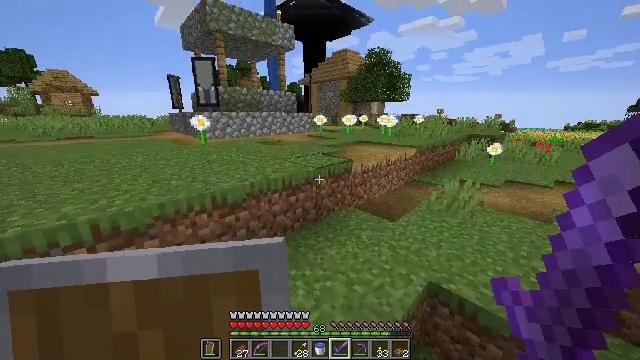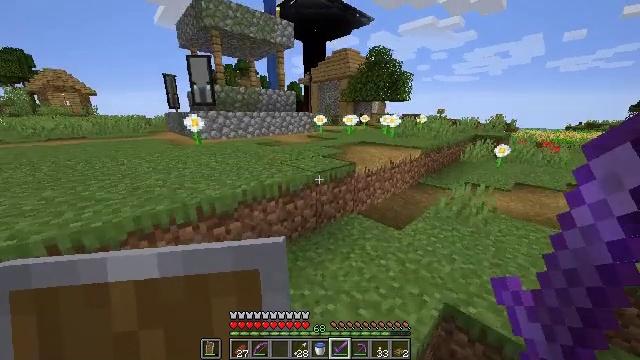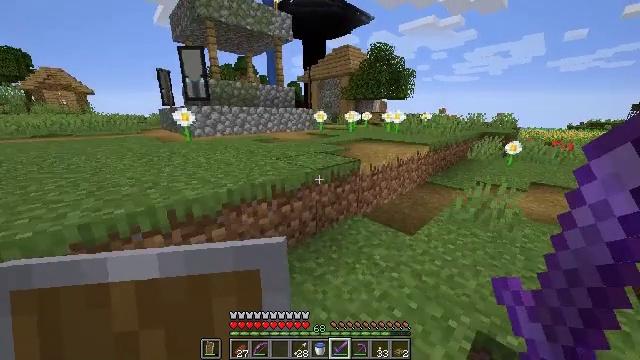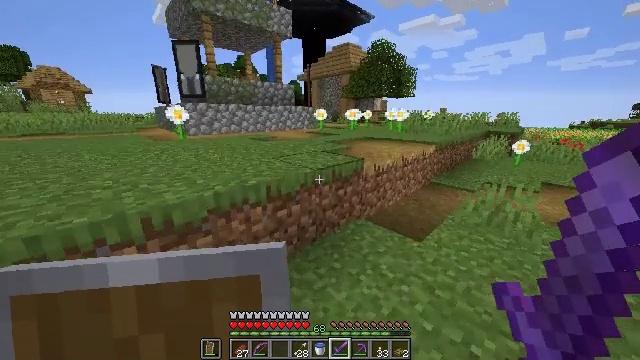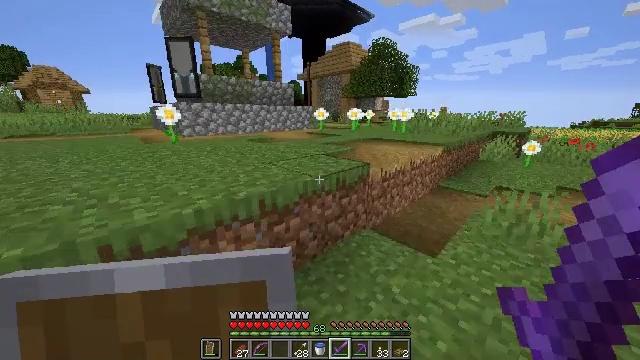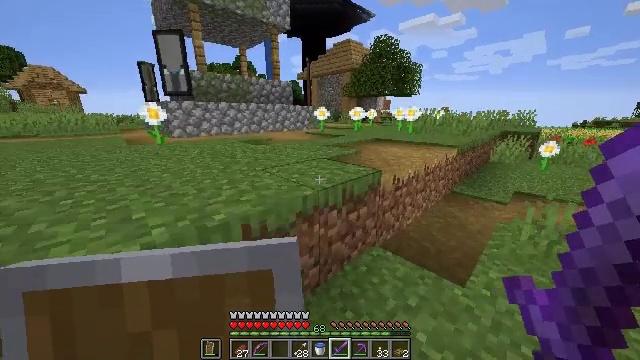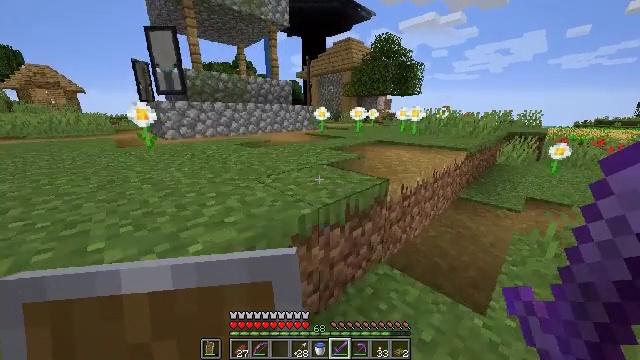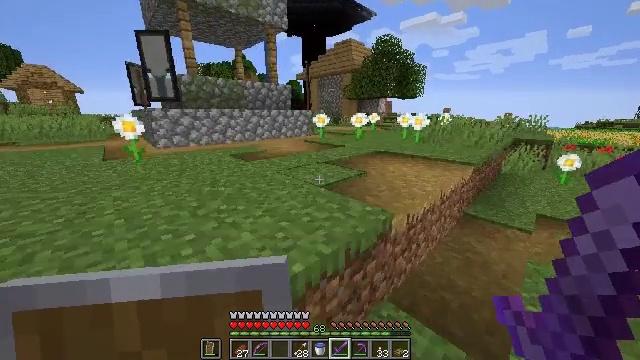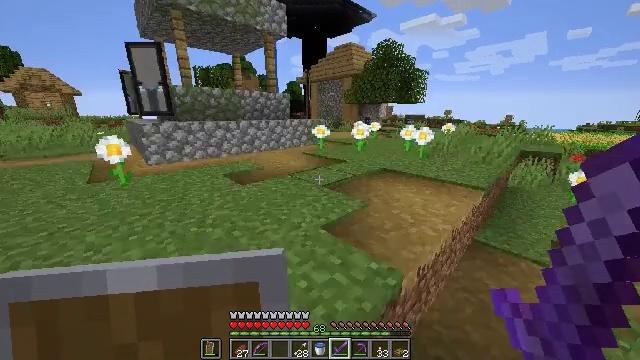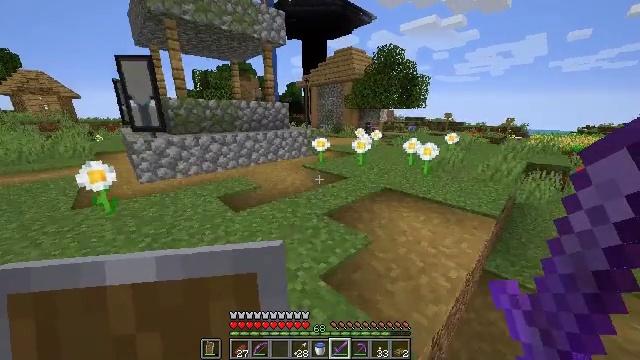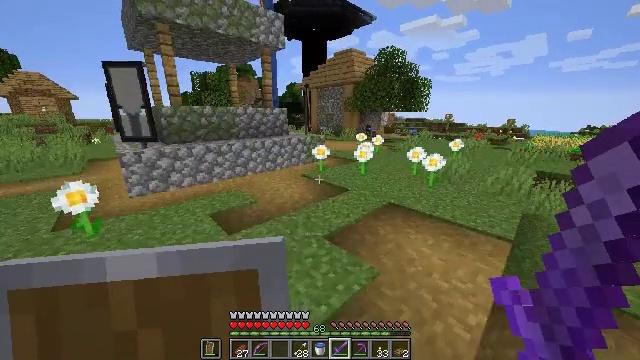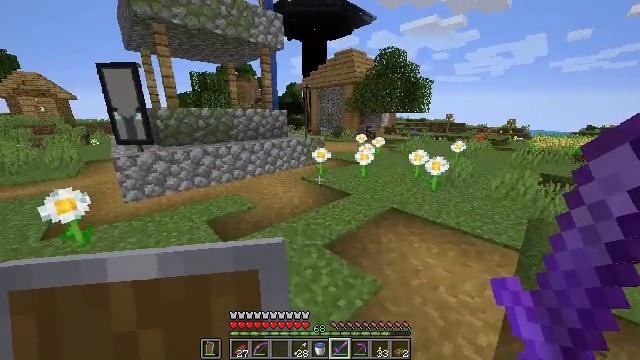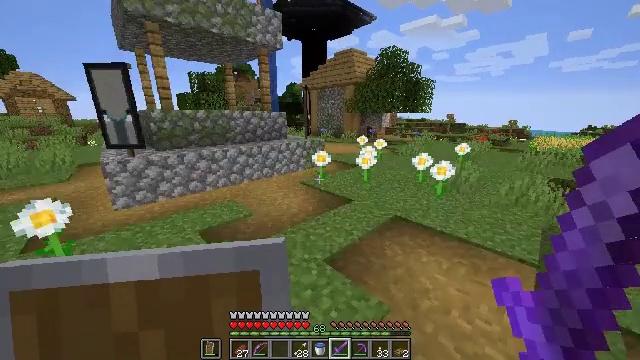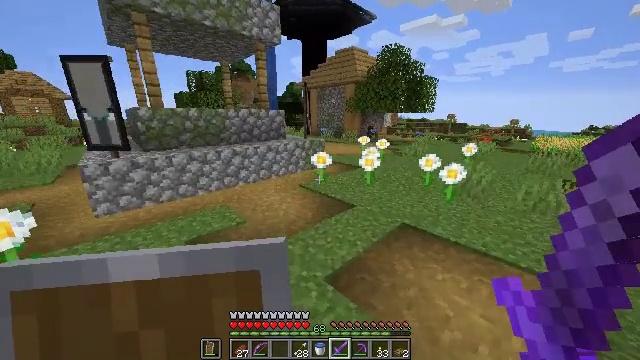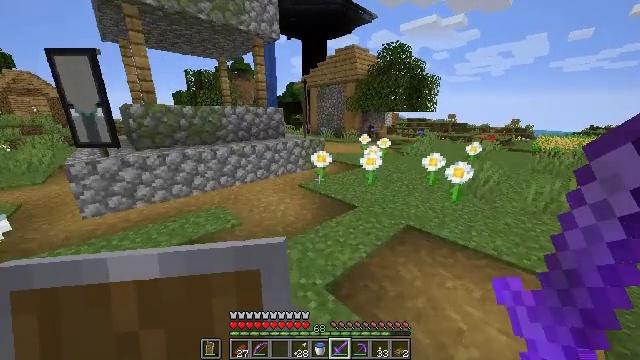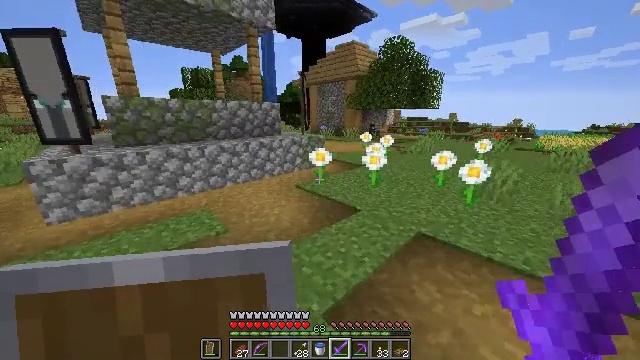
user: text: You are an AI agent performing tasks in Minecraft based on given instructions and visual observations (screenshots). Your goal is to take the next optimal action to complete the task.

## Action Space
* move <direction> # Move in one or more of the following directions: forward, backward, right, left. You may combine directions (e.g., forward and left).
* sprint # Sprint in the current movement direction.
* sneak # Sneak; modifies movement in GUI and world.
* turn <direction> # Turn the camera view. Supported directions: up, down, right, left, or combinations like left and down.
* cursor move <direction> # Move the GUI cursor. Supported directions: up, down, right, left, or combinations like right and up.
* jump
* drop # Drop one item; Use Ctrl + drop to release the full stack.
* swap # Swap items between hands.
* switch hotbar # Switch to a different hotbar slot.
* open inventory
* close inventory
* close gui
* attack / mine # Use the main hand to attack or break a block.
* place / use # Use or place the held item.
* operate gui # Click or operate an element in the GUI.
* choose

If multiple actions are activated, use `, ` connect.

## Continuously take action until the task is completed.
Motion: motion action
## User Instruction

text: Kill mobs.
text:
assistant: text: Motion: move forward
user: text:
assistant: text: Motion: move forward
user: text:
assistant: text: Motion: move forward
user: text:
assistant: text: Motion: move forward
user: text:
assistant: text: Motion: move forward
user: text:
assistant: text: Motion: move forward
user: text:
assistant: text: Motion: move forward, jump
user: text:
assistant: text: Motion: move forward, jump
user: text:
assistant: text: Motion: move forward, jump
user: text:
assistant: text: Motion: move forward
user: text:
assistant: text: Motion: move forward
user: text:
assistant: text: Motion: move forward
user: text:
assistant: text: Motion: move forward
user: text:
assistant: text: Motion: move forward and move right
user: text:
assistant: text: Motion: move forward and move right
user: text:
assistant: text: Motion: move forward and move right
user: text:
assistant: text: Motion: move forward and move right
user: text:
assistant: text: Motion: move forward and move right
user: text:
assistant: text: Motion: move forward and move right
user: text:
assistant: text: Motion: move forward and move right
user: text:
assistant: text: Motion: move forward and move right
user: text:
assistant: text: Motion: move forward and move right
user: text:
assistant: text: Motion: move forward and move right
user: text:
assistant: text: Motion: move forward and move right
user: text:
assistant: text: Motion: move forward, turn left
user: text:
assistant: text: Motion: move forward, turn left
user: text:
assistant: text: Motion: move forward, turn left, jump
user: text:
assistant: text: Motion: move forward, jump
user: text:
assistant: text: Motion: move forward, jump
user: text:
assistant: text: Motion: move forward, jump